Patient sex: M
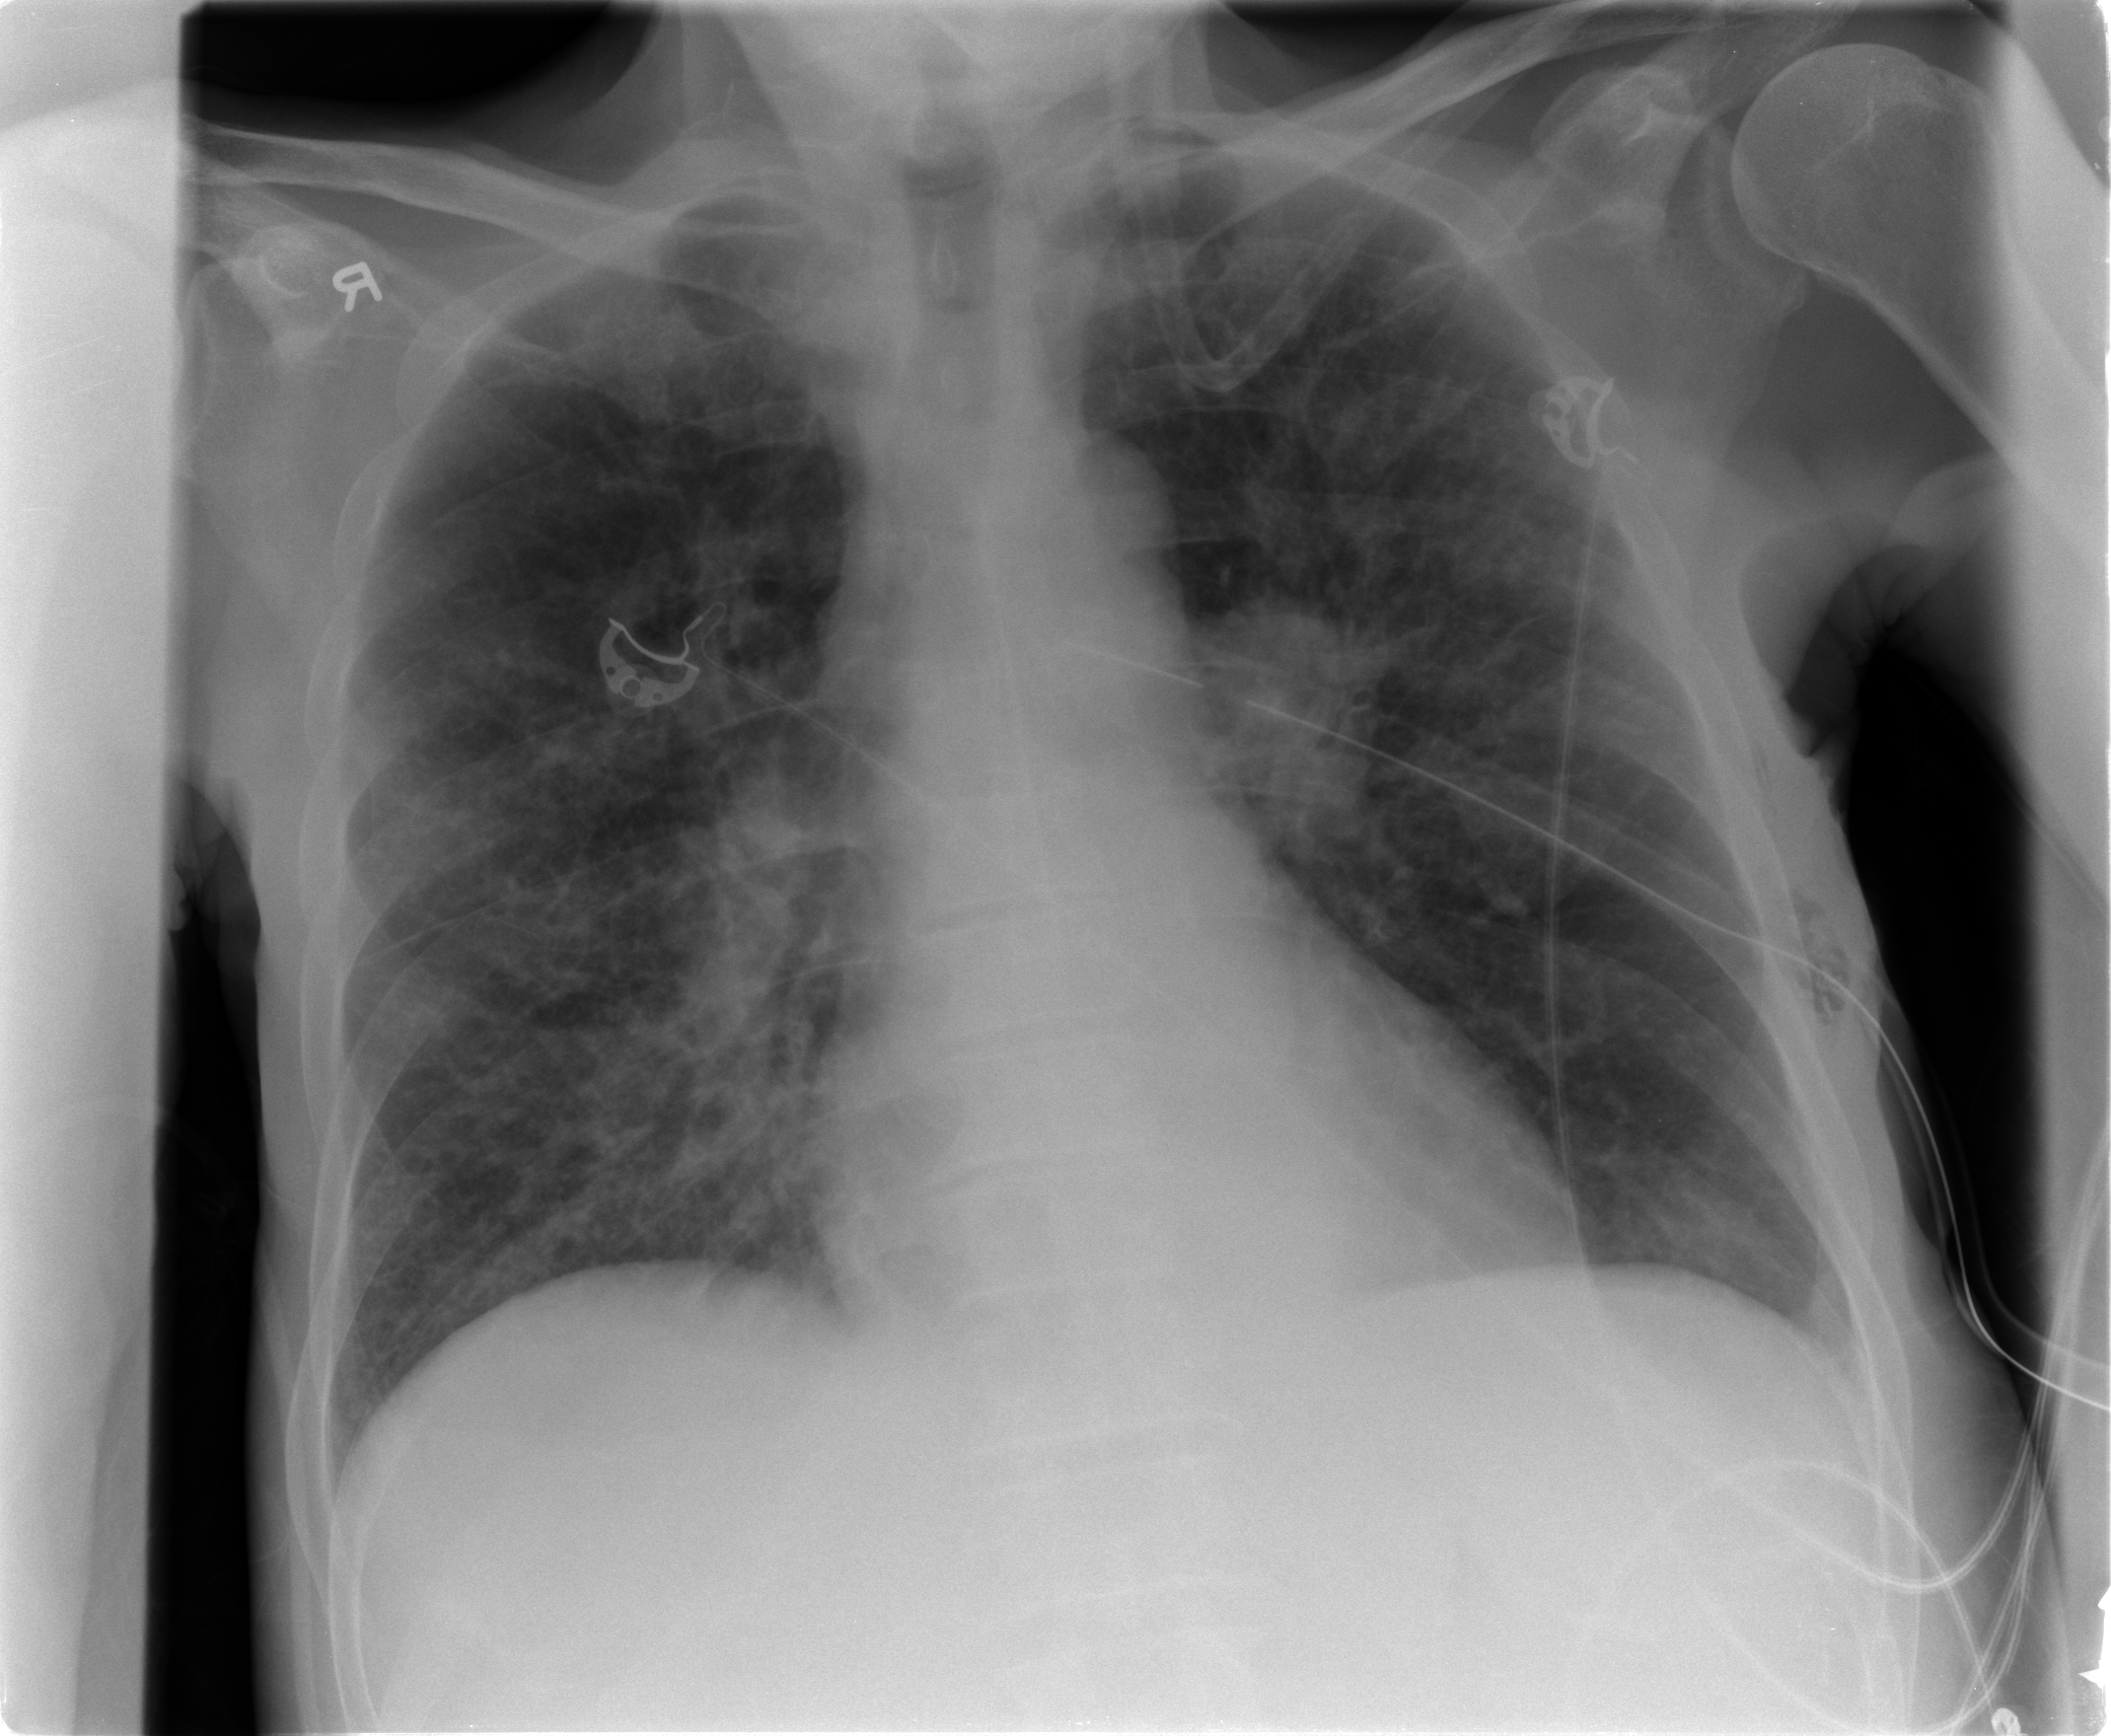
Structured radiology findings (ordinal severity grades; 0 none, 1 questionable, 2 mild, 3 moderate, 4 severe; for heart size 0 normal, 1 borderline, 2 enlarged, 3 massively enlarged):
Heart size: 0
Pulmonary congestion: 2
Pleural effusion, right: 0
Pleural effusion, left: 1
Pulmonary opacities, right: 2
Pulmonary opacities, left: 2
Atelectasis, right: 1
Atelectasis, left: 0